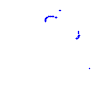
Particle: proton